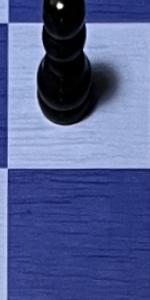
Label: Empty